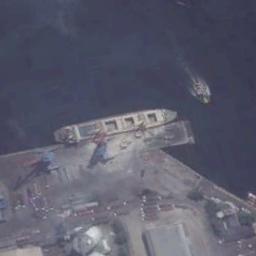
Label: ship